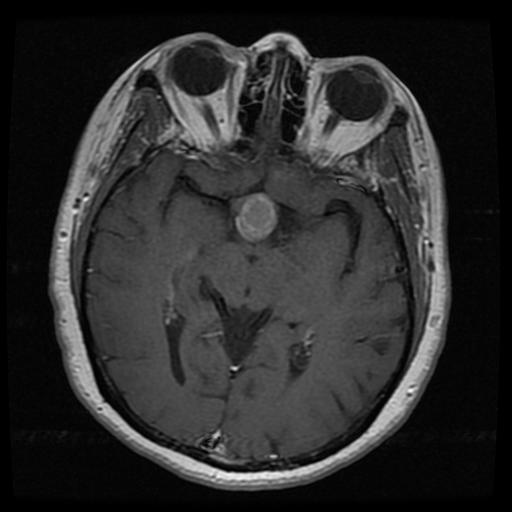
Label: pituitary